Question: this is what I tried and nothing works looked everywhere but found nothing
'''
str.setTypeface(notoKyfiBold);
str.setText("dws hn llktbh");
str.setTextColor(Color.BLACK);
str.setGravity(Gravity.CENTER);
str.setFocusable(false);
str.setFocusableInTouchMode(false);
str.setCursorVisible(false);
str.setClickable(false);
str.setMaxLines(15);
str.setEnabled(false);
str.setActivated(false);
str.setSingleLine(false);
str.setMaxTextSize(50);
str.setKeyListener(null);
str.setMinTextSize(0);
str.setHintTextColor(Color.TRANSPARENT);
str.setBackground(null);
str.setBackgroundColor(Color.TRANSPARENT);
str.setSizeToFit(true);
str.setPadding(10,0,10,0);
str.endBatchEdit();
str.setDrawingCacheBackgroundColor(Color.TRANSPARENT);
str.getPaint().setStrokeWidth(4);
str.setHighlightColor(Color.TRANSPARENT);
str.getPaint().setStyle(Paint.Style.STROKE);
'''
the line is the one directly below the text, not that bottom border:

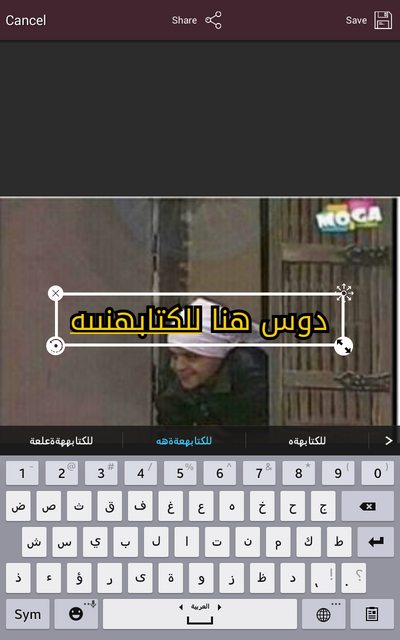
Answer: If you want to do it programmatically, then you can use the following code.
'''
//assume an EditText object with name myEditText
myEditText.setInputType(myEditText.getInputType() | InputType.TYPE_TEXT_VARIATION_VISIBLE_PASSWORD | InputType.TYPE_TEXT_FLAG_NO_SUGGESTIONS);
'''
> InputType.TYPE_TEXT_FLAG_NO_SUGGESTIONS does not seem to work as expected on all keyboards whereas InputType.TYPE_TEXT_VARIATION_VISIBLE_PASSWORD has the drawback that it also disables toggling the language in the keyboard and the swipe gesture to add the text.